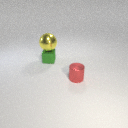
small green metal cube below large yellow metal sphere